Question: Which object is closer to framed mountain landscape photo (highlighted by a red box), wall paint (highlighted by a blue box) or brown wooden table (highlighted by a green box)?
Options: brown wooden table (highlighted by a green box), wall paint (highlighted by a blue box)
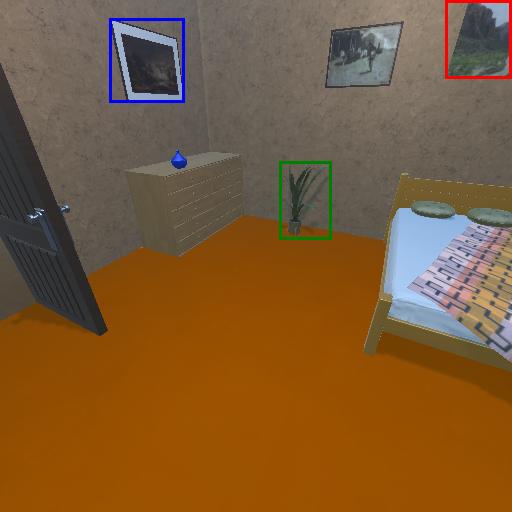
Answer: brown wooden table (highlighted by a green box)